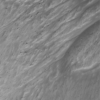
Label: not_dusty